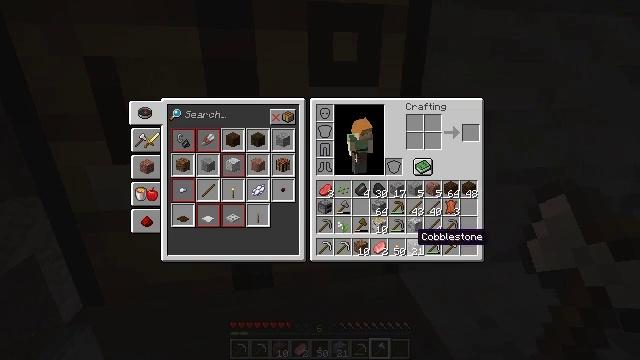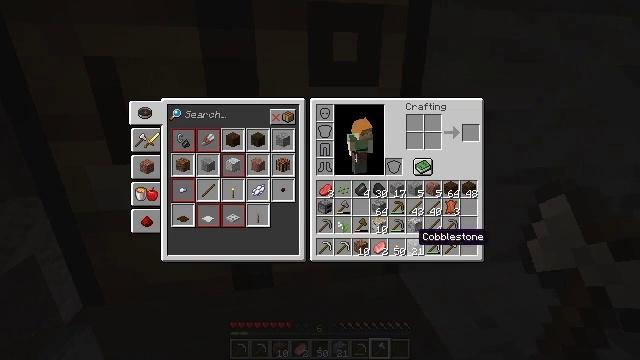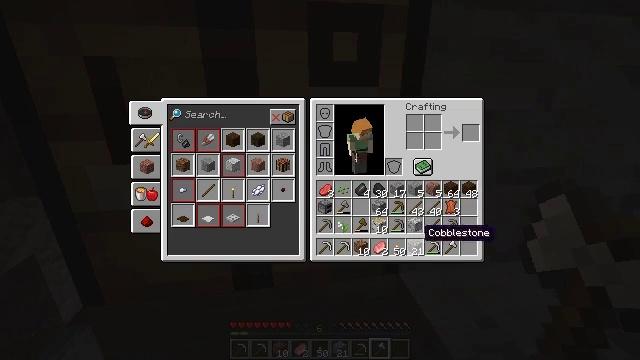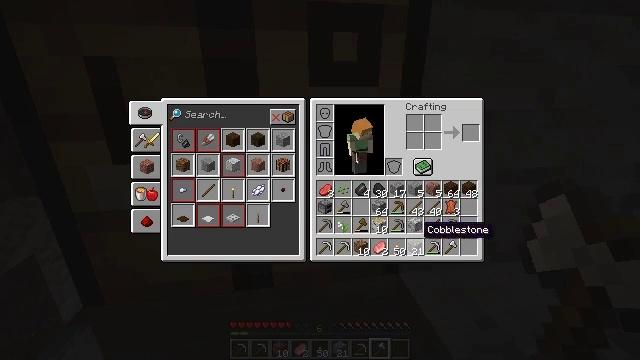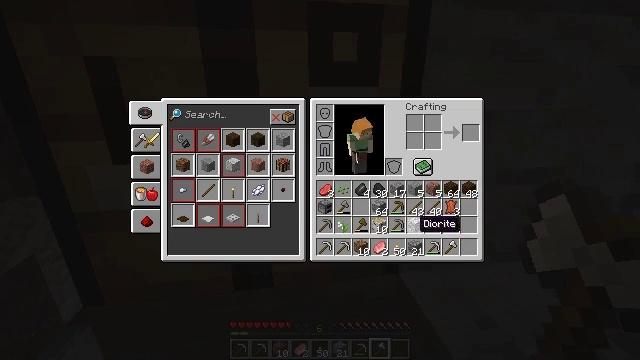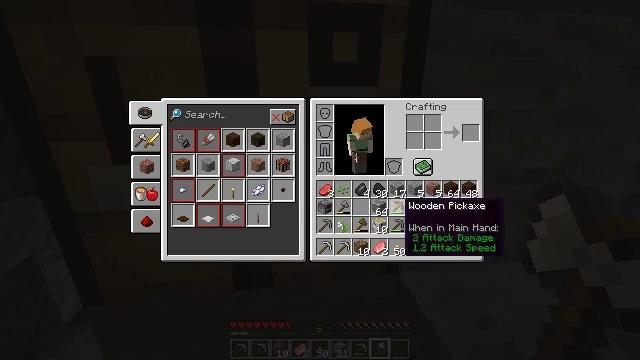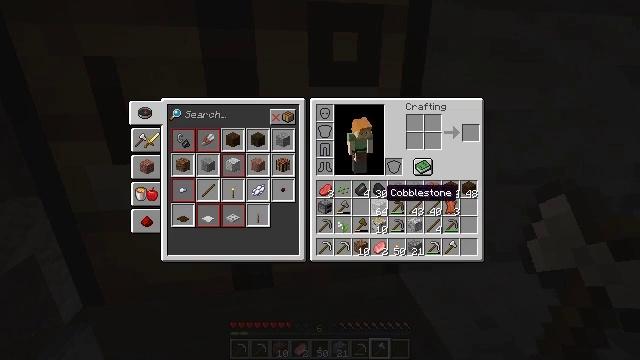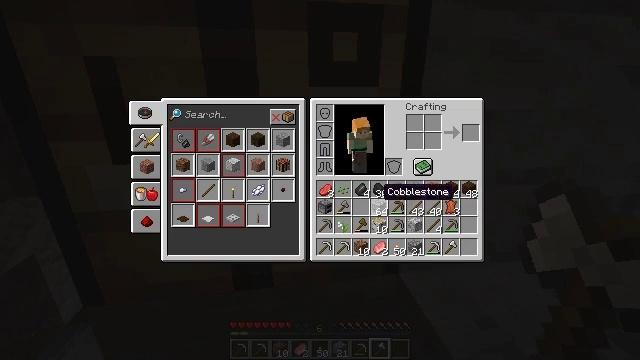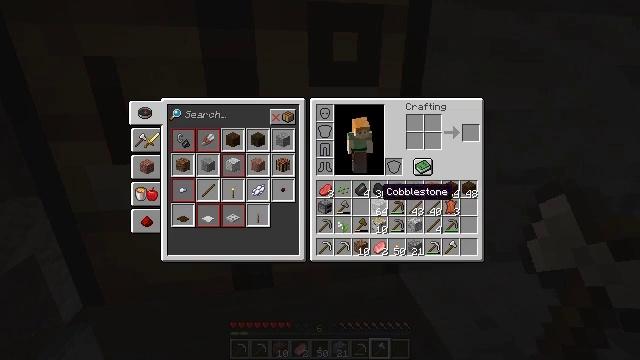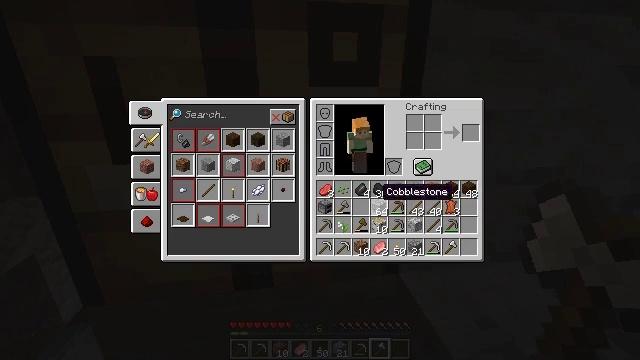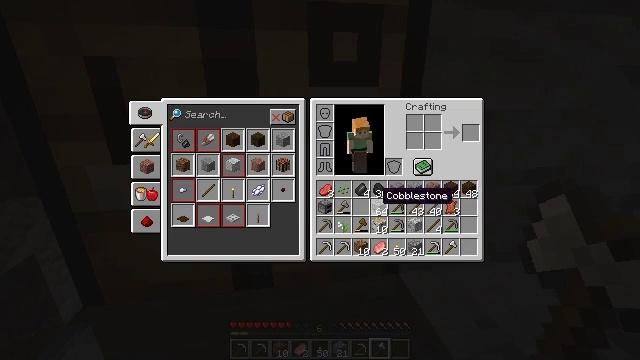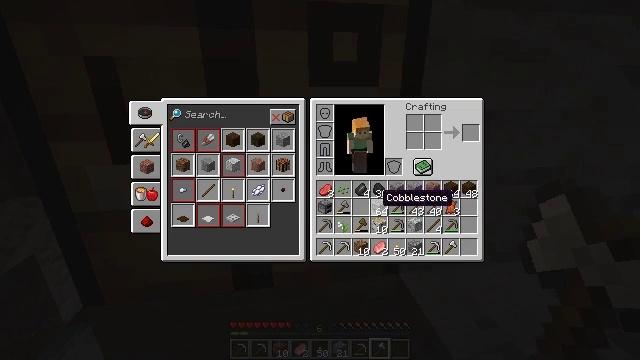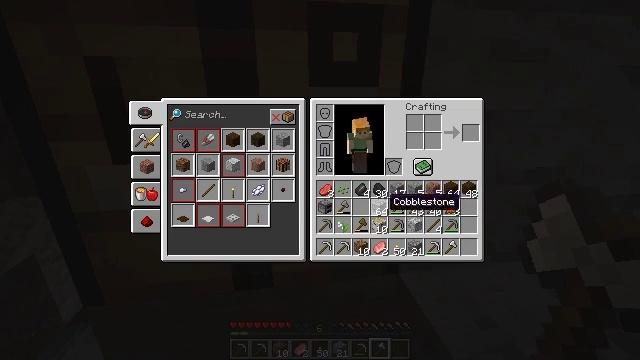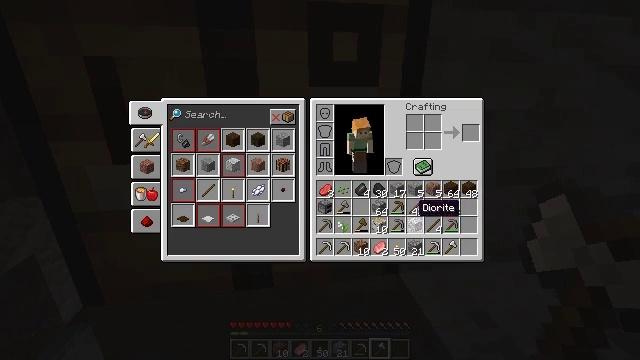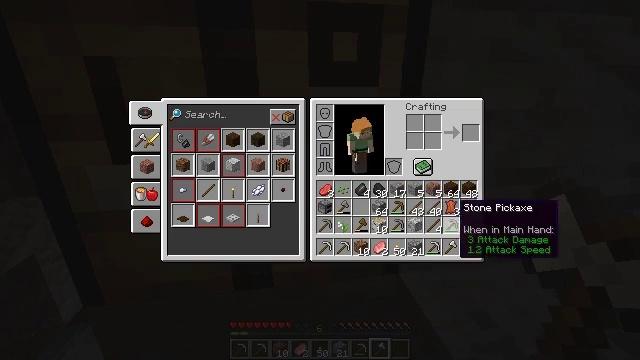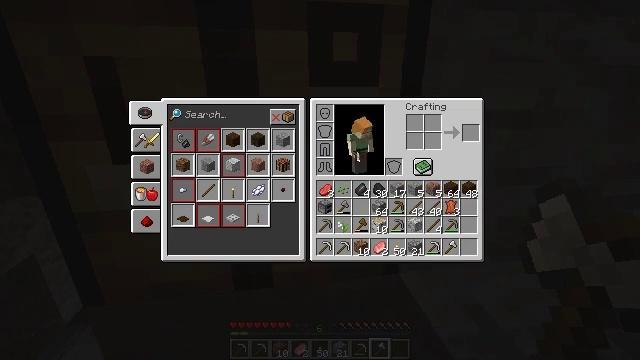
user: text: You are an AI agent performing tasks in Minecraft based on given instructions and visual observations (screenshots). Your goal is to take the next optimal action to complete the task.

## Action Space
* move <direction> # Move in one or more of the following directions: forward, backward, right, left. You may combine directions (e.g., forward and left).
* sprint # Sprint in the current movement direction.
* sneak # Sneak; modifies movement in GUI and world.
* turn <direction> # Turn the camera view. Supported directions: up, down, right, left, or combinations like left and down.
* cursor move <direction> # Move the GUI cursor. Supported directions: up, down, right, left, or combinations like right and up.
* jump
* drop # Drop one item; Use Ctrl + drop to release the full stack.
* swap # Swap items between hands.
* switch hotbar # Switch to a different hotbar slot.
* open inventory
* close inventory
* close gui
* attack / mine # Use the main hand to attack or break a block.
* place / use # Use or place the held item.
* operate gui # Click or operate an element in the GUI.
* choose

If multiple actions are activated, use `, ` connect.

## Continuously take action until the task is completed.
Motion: motion action
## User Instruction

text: Mine block crafting table.
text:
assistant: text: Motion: no_op
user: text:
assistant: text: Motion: no_op
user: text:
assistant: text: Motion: no_op
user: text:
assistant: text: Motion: no_op
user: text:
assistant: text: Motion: cursor move left and up
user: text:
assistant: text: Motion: cursor move left and up
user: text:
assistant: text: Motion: no_op
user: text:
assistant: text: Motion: no_op
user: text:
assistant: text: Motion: no_op
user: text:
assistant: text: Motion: no_op
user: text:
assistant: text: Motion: no_op
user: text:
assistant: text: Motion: cursor move right
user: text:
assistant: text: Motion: cursor move right
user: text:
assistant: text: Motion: cursor move right
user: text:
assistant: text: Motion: cursor move right
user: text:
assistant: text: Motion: no_op
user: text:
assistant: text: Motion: cursor move left
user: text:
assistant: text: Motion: cursor move left and up
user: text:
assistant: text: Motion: cursor move left and up
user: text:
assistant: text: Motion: no_op
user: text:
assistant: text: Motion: no_op
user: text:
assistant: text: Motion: no_op
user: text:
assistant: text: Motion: no_op
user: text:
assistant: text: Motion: no_op
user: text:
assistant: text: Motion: no_op
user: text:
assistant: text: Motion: cursor move right
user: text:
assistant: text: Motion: no_op
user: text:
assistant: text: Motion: no_op
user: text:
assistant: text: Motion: no_op
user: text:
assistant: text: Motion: no_op